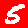
Digit: 5